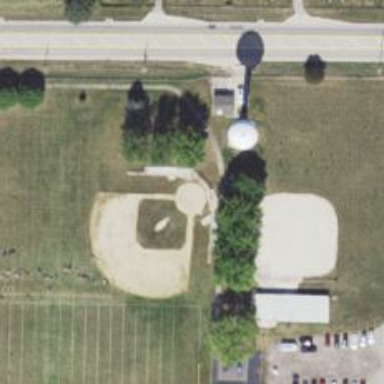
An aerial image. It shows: Baseball pitch for leisure and sports activities.